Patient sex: M
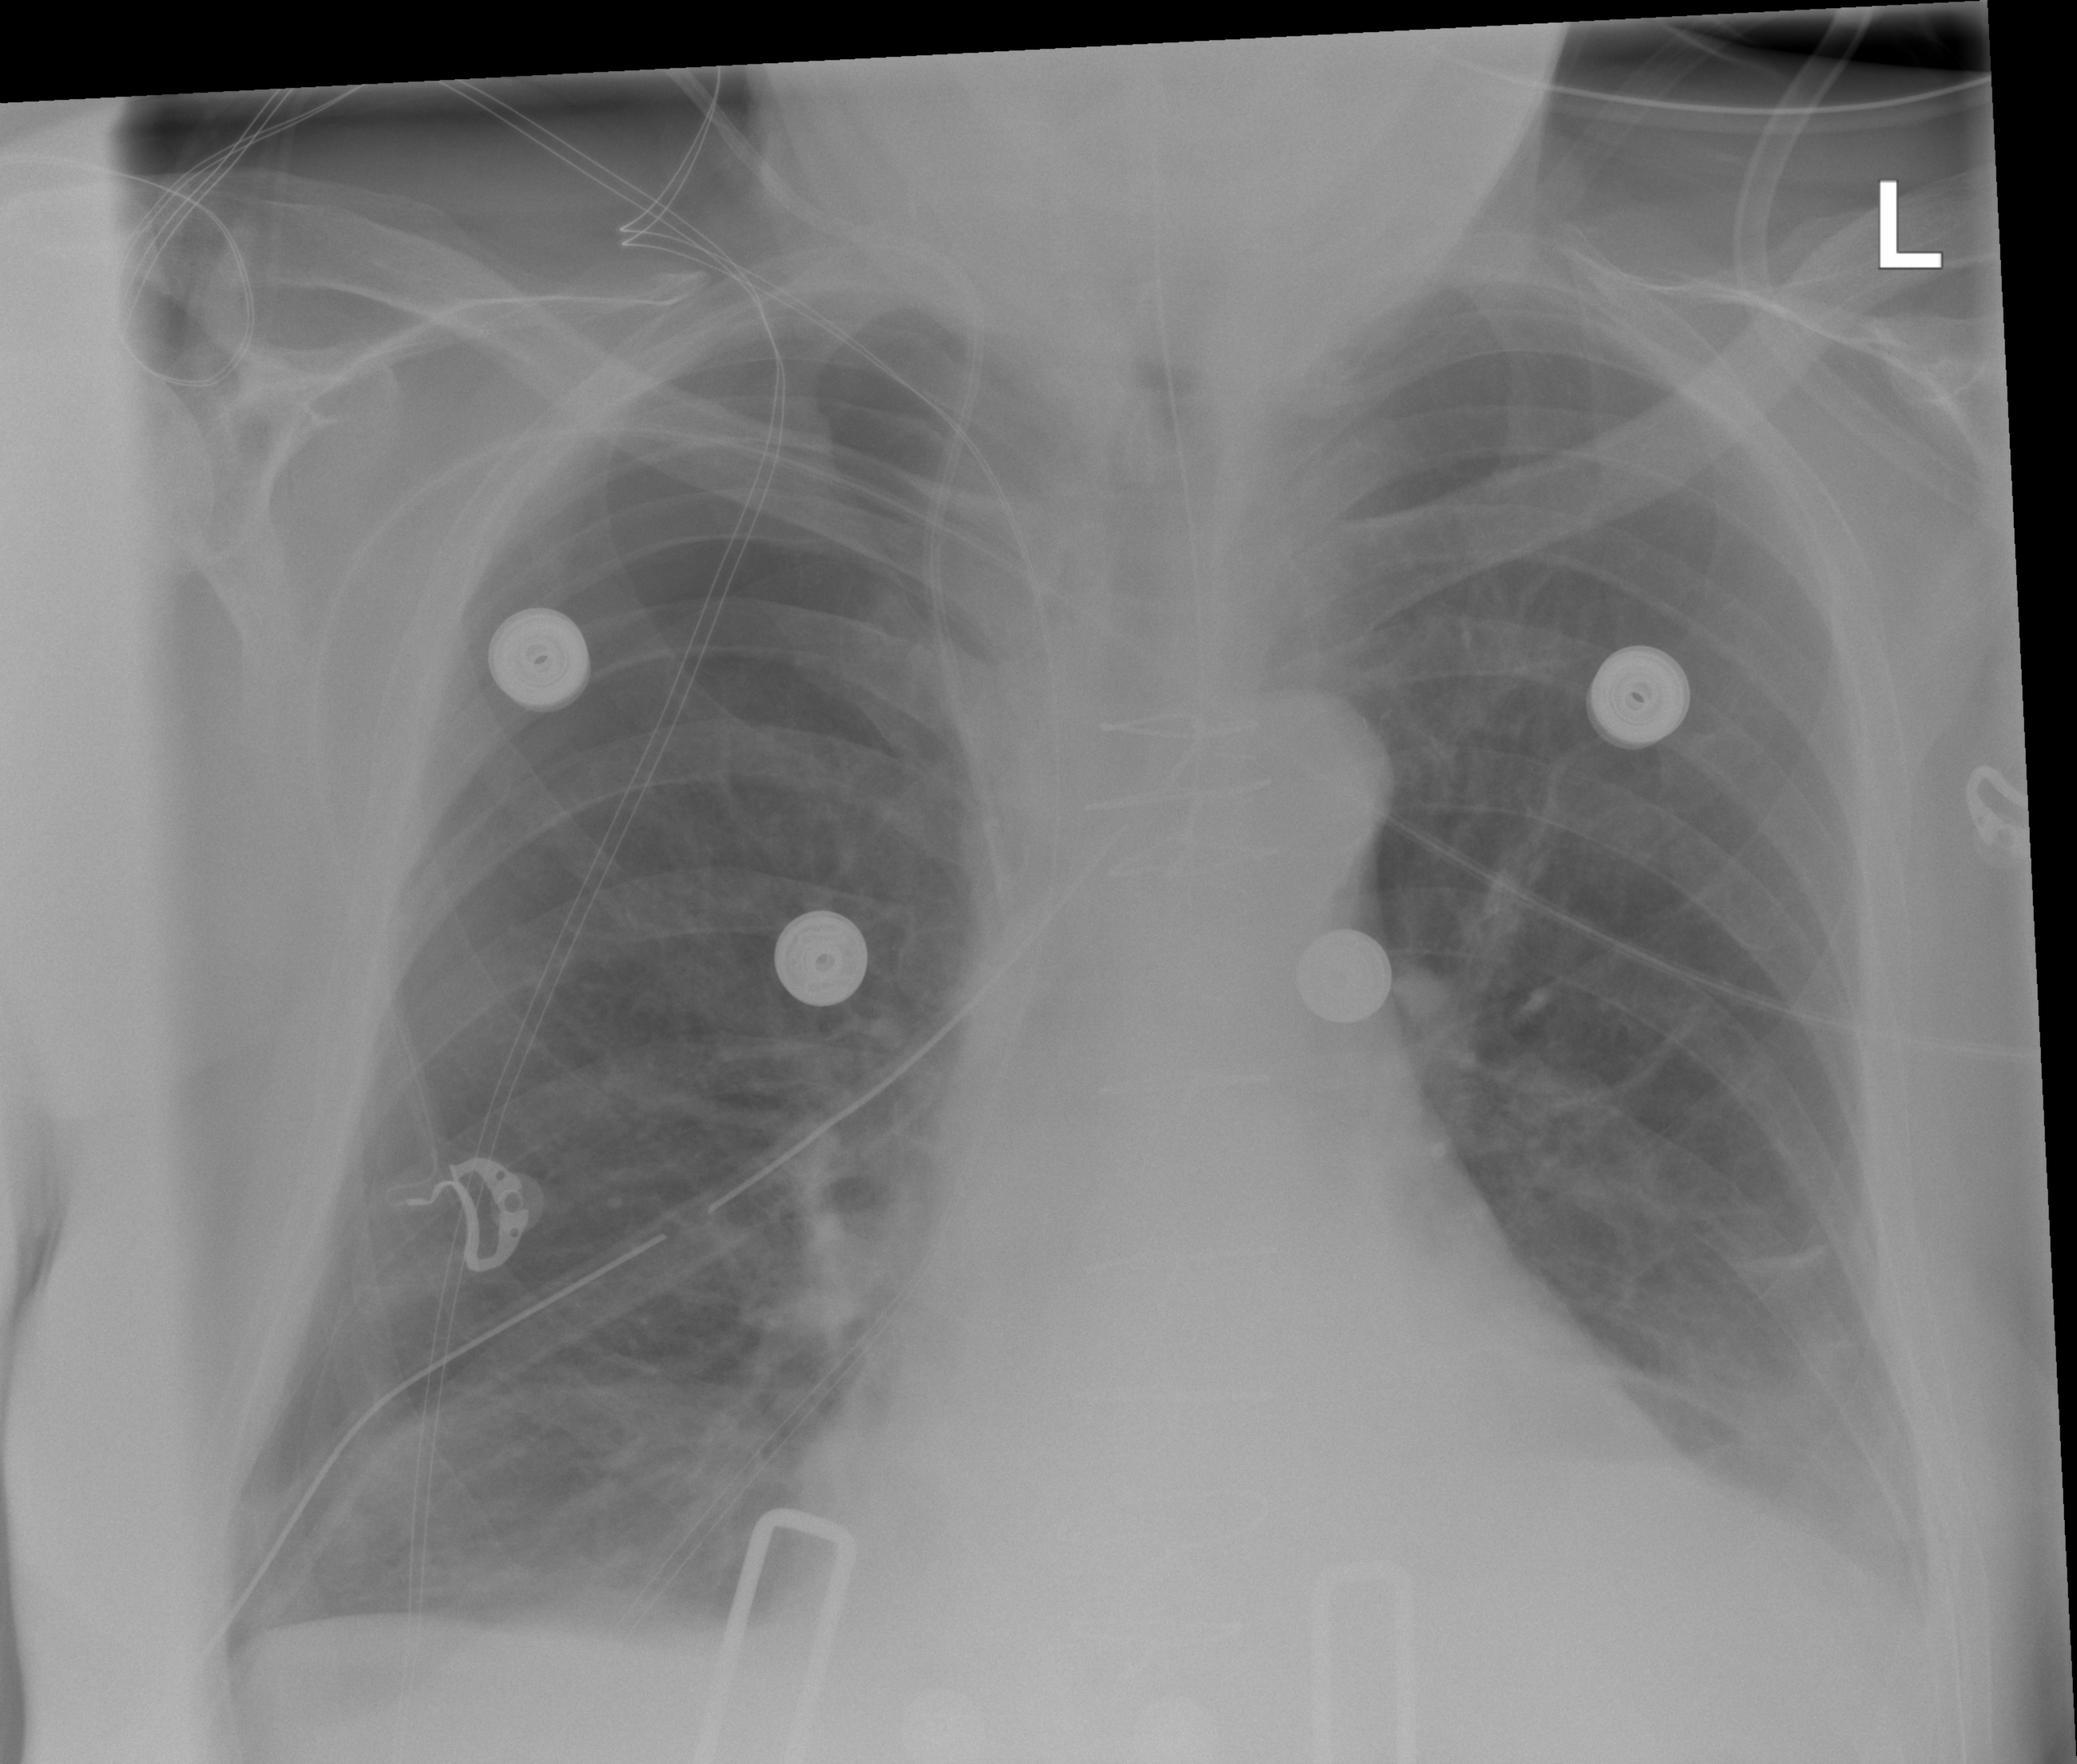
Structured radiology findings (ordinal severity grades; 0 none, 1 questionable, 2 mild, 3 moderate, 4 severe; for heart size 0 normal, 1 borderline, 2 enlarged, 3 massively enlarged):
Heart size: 2
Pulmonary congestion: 0
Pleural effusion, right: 0
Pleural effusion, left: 2
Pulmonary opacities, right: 0
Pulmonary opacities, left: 0
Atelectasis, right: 0
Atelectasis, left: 2